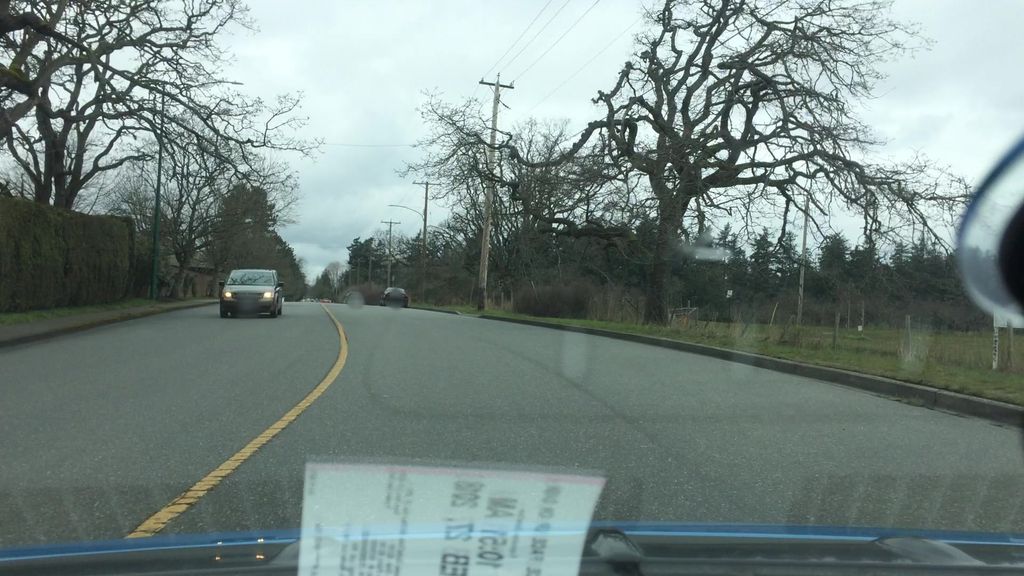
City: victoria